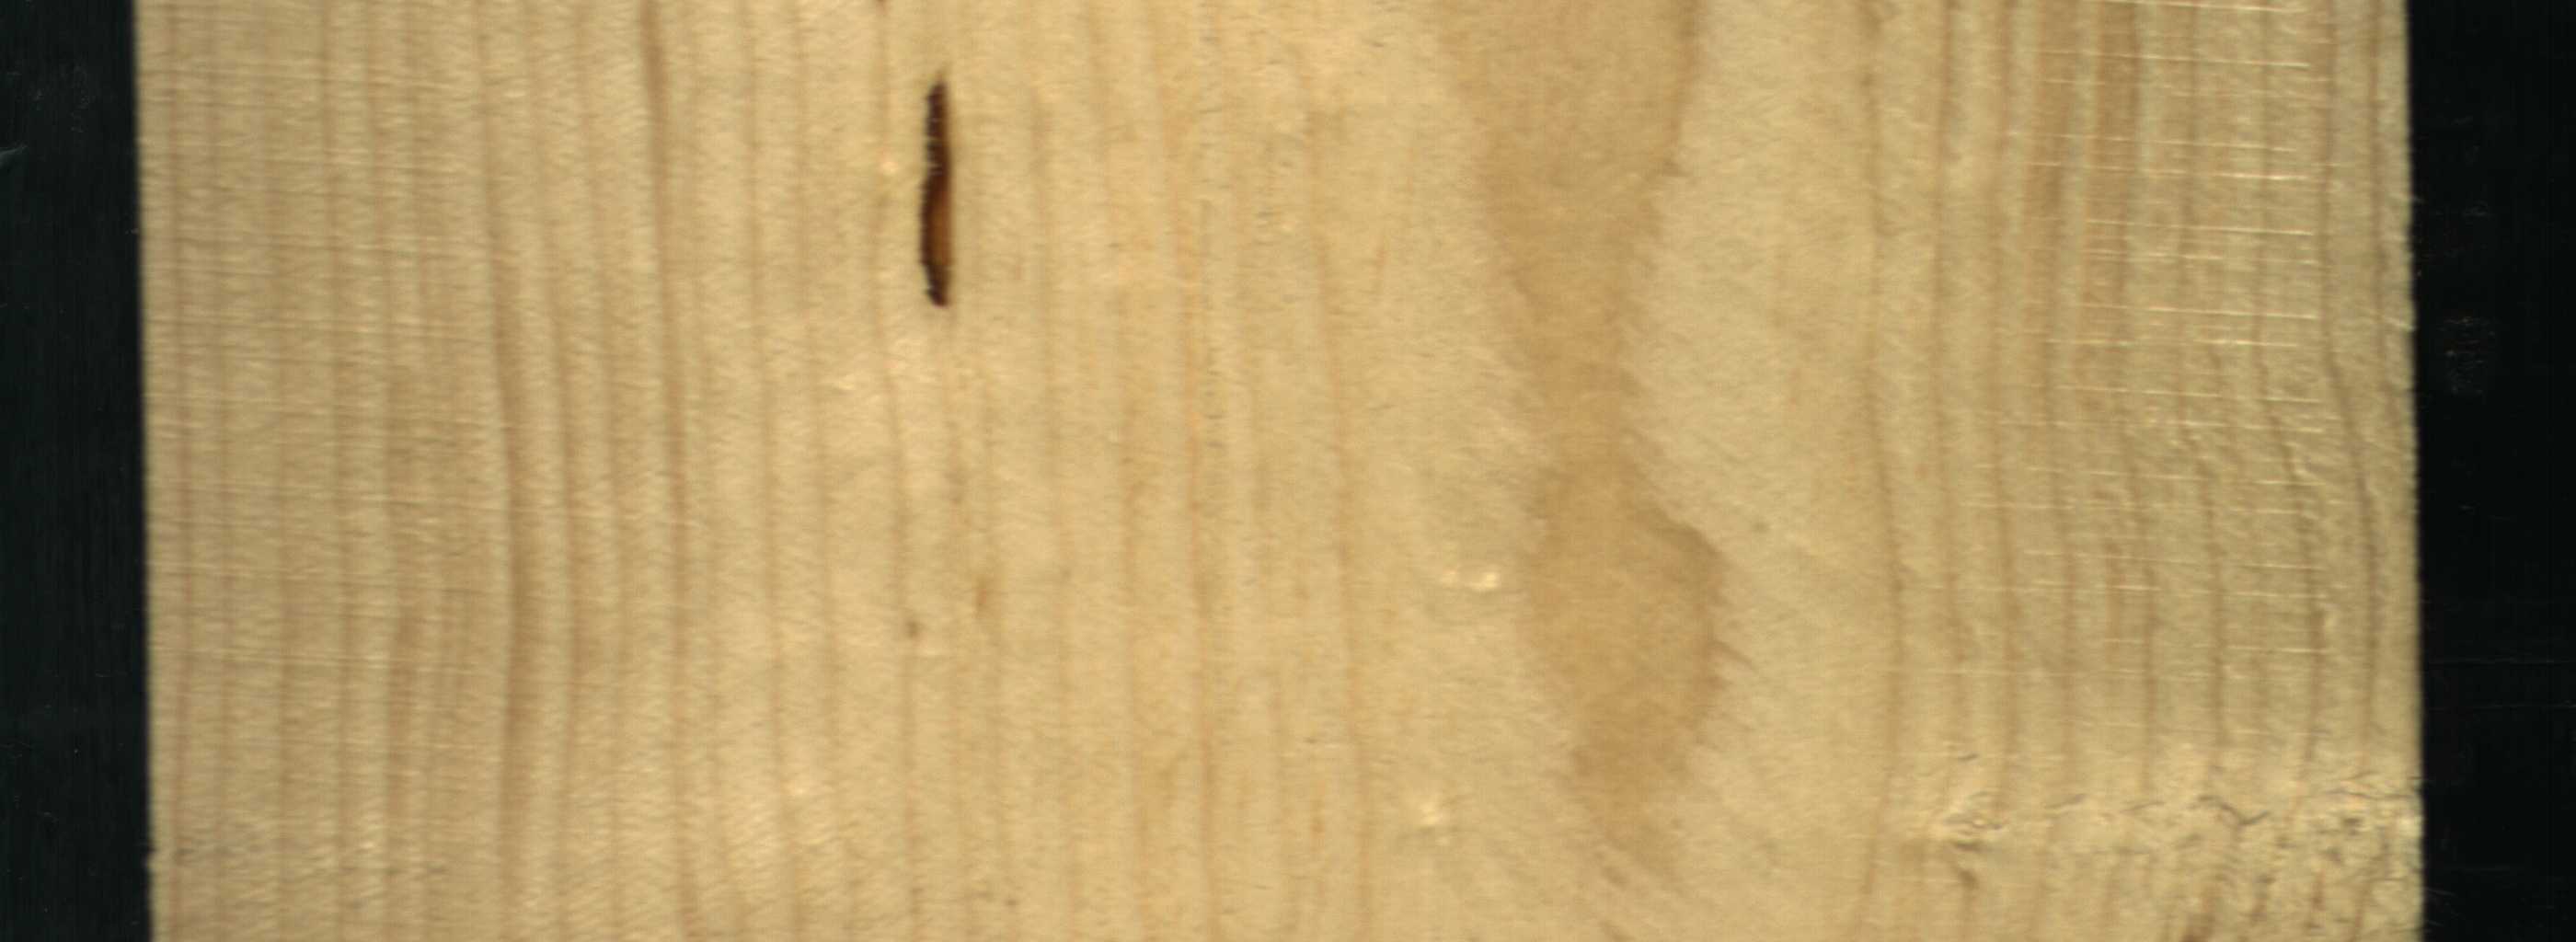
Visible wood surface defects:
resin